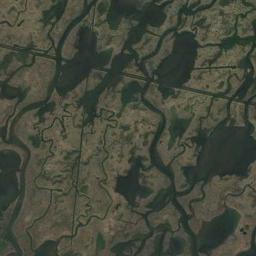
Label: wetland